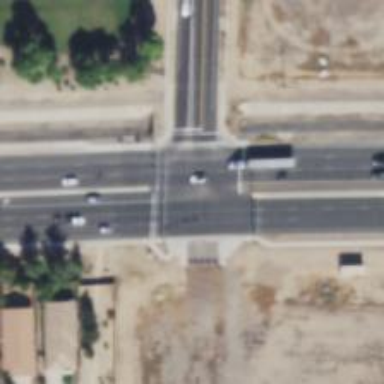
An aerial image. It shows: Solid stop line on the road marking.